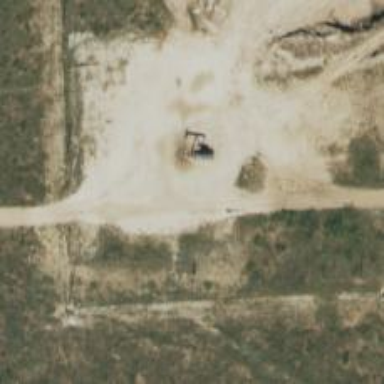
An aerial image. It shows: Petroleum well.